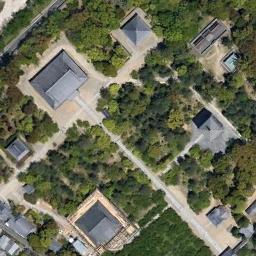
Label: palace